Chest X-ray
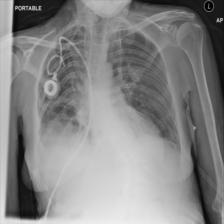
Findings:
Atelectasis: negative
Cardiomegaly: negative
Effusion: negative
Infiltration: negative
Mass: negative
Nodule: negative
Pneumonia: negative
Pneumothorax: positive
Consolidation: negative
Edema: negative
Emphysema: negative
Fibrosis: negative
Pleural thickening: negative
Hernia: negative